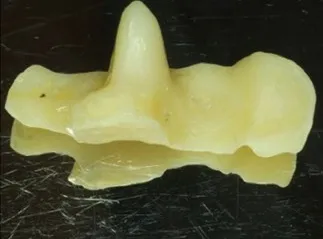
Marsupialization of the cystic cavity. A customized acrylic obturator was prepared (D). 1 week after the procedure, the obturator was put into the cyst opening.
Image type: radiology (ct)